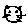
Label: cat